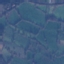
Land use / land cover: Pasture